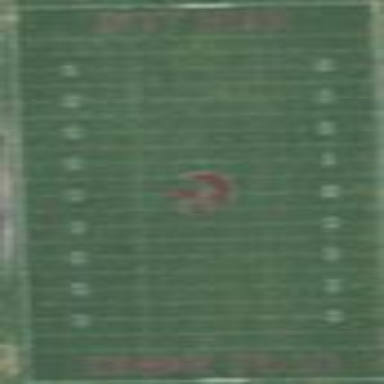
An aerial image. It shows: American football pitch for leisure and sport activities.